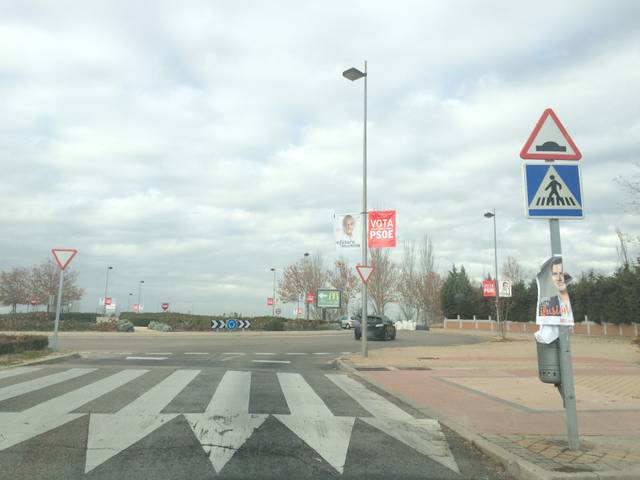
Region: Spain
Coordinates: 40.351, -3.844